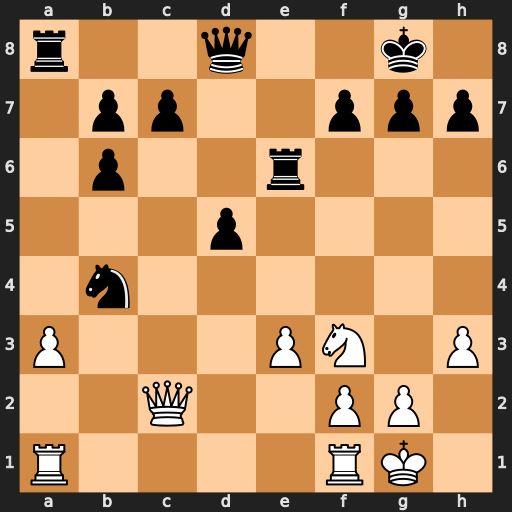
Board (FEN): r2q2k1/1pp2ppp/1p2r3/3p4/1n6/P3PN1P/2Q2PP1/R4RK1
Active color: w
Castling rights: -
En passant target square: -
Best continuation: axb4 Rxa1 Rxa1